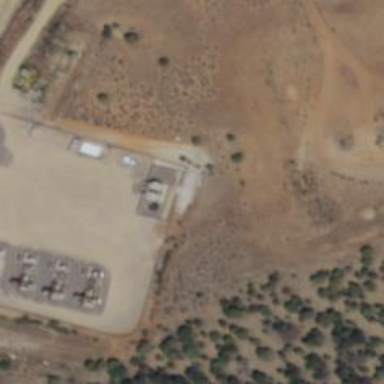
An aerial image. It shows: Storage tank that is man-made.